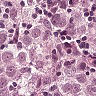
Metastatic tissue present: yes